Interaction volume radius: 5 \u00c5
Interaction volume height: 50 \u00c5
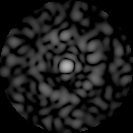
Disorder parameter: 0.8232